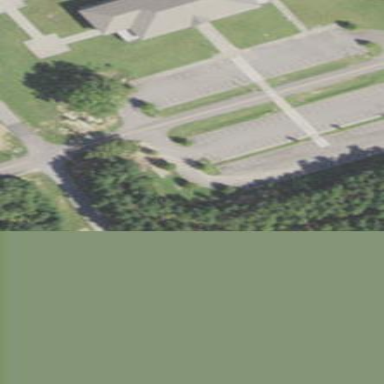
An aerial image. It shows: Parking aisle designated as service road.